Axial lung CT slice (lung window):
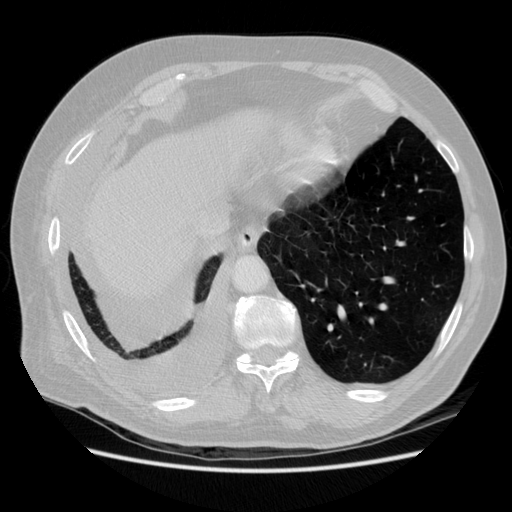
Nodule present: no